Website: bh-photo
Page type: address-validator
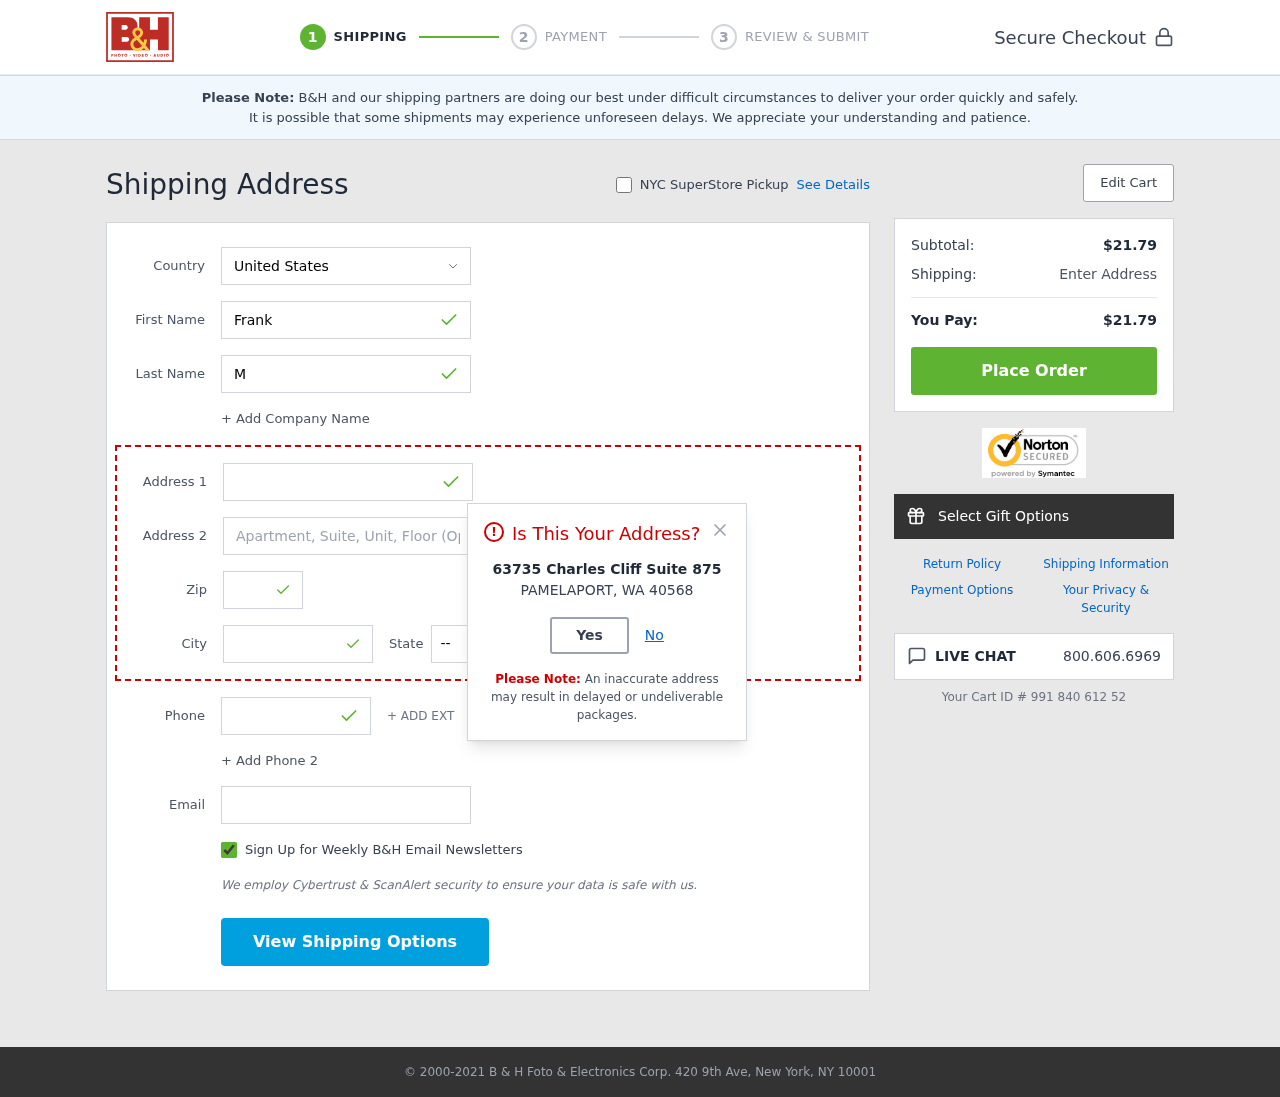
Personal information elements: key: PII_CITY
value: Pamelaport
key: PII_COUNTRY
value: United States
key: PII_EMAIL
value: frankmills@gmail.com
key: PII_FIRSTNAME
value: Frank
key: PII_LASTNAME
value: Mills
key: PII_PHONE
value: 2228753402
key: PII_POSTCODE
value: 40568
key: PII_STATE_ABBR
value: WA
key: PII_STREET
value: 63735 Charles Cliff Suite 875
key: PII_PHONE_PREFIX
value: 875
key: PII_PHONE_PREFIX_NUMERIC
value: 875
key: PII_CITY_MODAL
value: PAMELAPORT
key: PII_POSTCODE_FULL
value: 40568
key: PII_POSTCODE_NUMERIC
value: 40568
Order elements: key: ORDER_SUBTOTAL
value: $21.79
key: ORDER_TOTAL
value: $21.79
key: ORDER_ID
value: Your Cart ID # 991 840 612 52